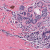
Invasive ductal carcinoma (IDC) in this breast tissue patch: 1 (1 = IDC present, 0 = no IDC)